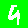
Digit: 9